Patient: sex M, age 37
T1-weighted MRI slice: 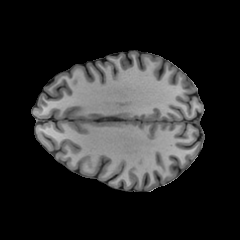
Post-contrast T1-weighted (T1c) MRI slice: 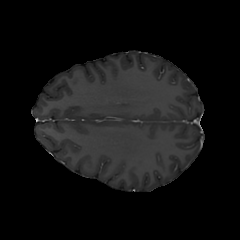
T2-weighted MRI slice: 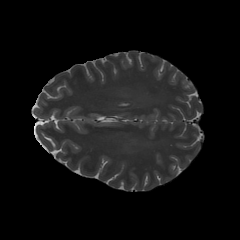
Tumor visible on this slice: no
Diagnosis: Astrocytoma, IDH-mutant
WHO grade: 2